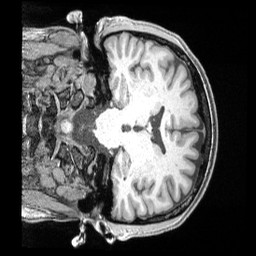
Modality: T1w
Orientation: coronal
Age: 32
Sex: female
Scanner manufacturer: siemens
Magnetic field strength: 3 T
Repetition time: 2 s
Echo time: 0.00211 s